Field crop: maize
Growth stage: 2
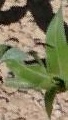
Species: maize